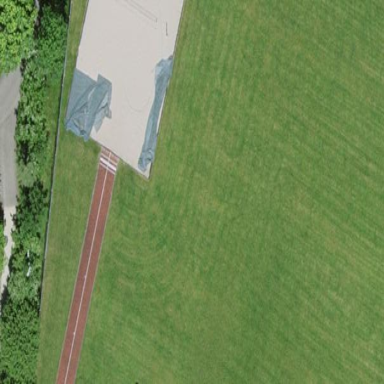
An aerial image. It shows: Athletics pitch designated for leisure land.